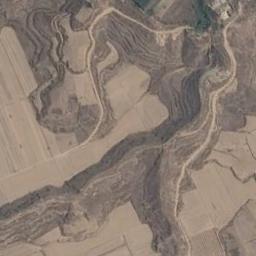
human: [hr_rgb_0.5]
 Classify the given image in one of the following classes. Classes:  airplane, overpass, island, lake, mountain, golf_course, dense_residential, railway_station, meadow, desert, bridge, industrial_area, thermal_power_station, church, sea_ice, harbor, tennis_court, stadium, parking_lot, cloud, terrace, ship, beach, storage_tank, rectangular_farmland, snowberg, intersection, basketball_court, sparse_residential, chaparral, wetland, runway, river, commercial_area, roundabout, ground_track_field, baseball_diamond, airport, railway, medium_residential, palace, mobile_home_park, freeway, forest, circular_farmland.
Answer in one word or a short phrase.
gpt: terrace